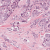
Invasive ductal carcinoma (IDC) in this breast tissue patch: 1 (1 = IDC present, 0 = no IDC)